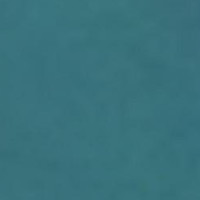
EUNIS habitat code: 14
Species observed at this site:
Chroicocephalus ridibundus
Corvus corone
Podiceps cristatus
Larus michahellis
Cygnus olor
Fulica atra
Anas platyrhynchos
Mergus merganser
Aythya ferina
Aythya fuligula